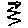
Label: zigzag